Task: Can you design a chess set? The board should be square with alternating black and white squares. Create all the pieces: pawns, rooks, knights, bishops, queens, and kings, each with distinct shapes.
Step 339:
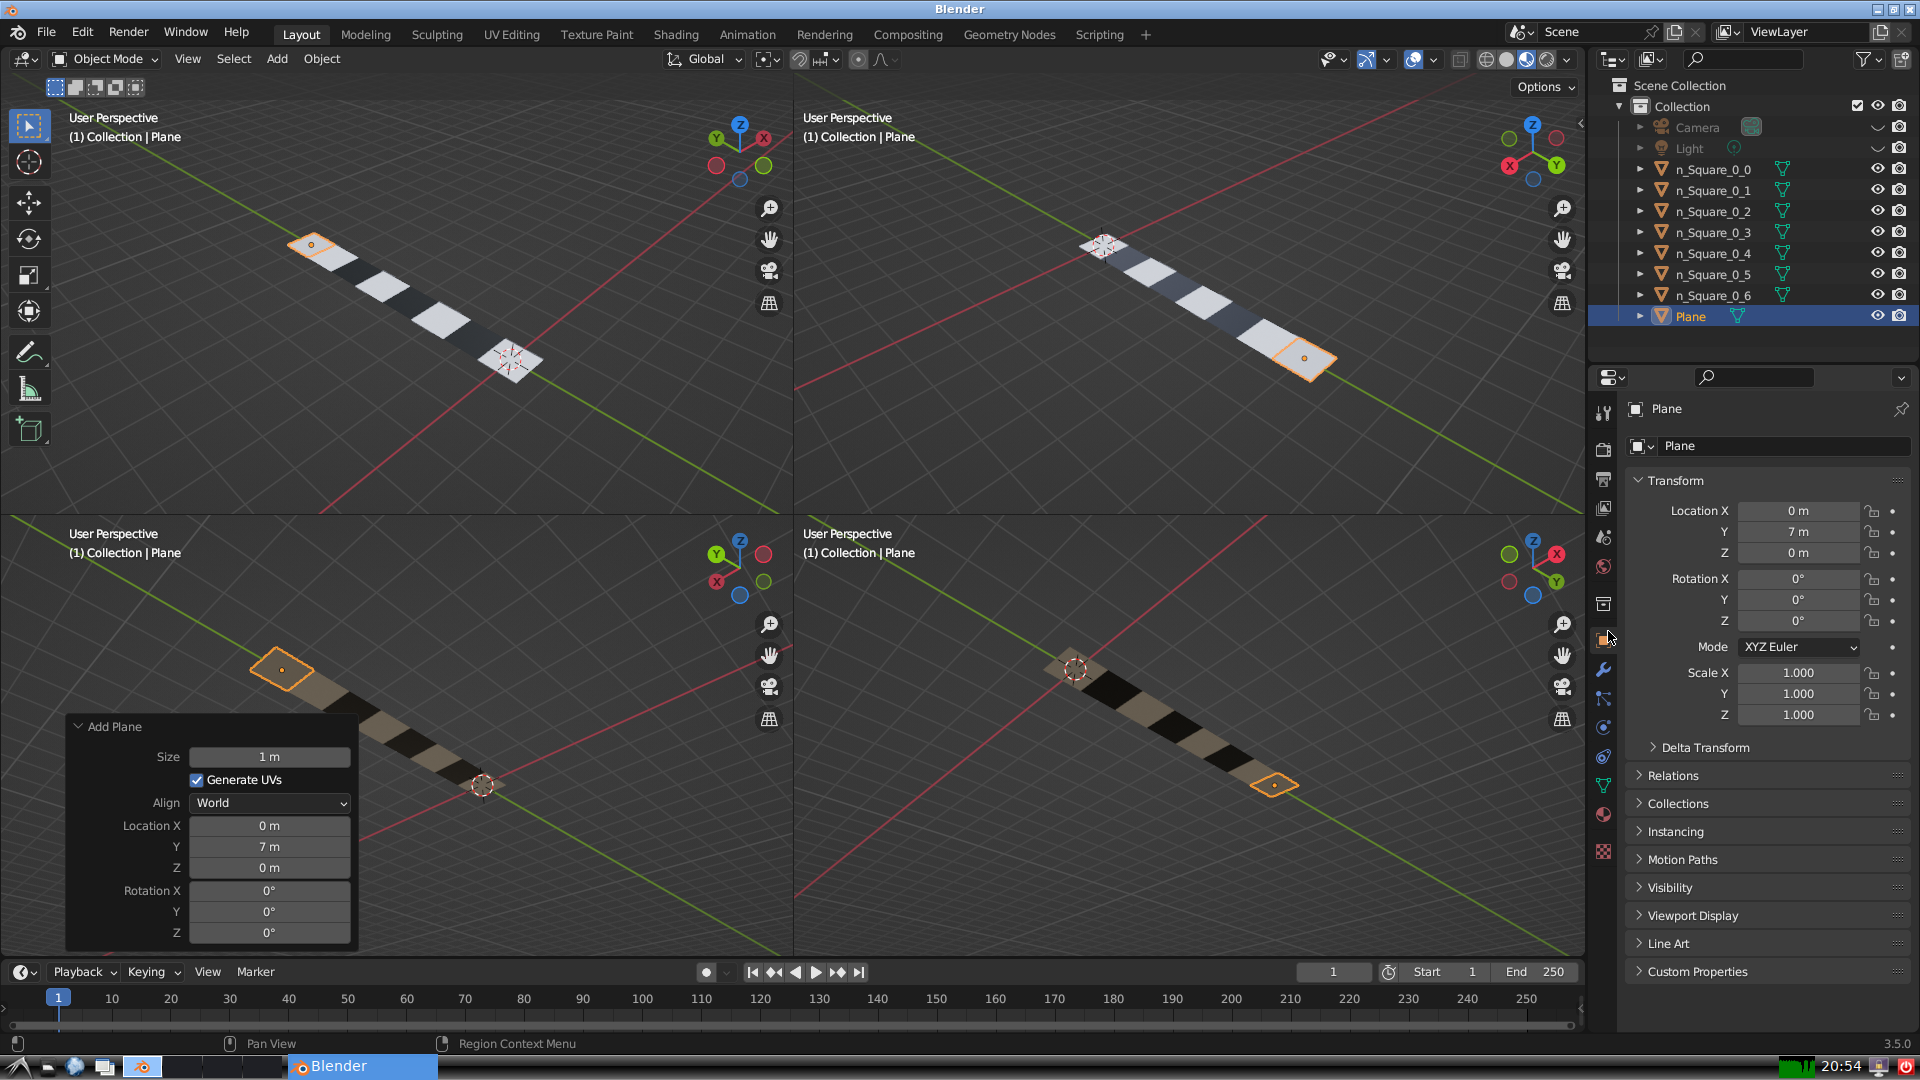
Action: {"mouse_move": [1732, 445]}